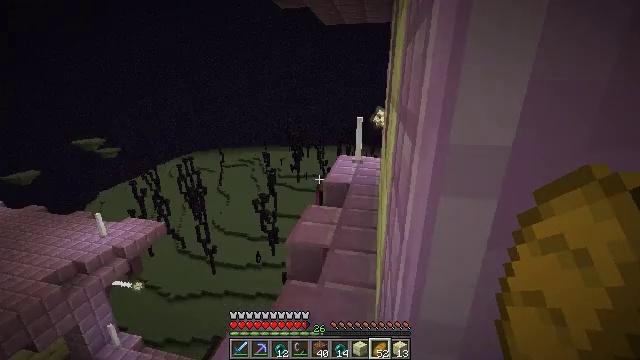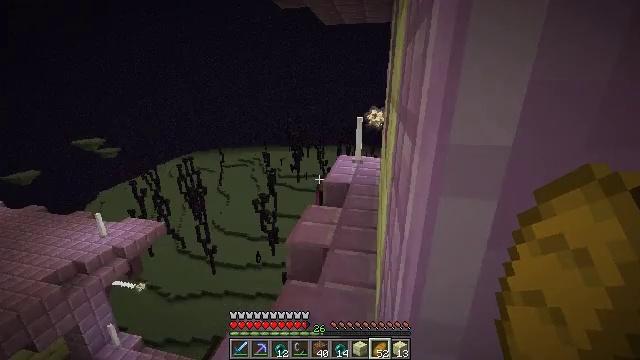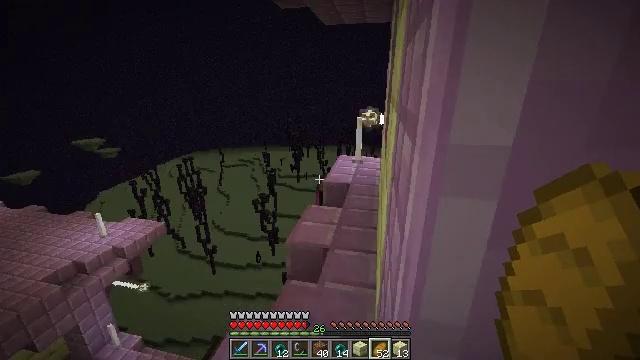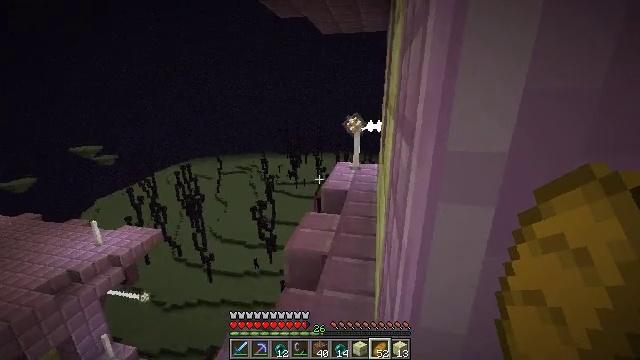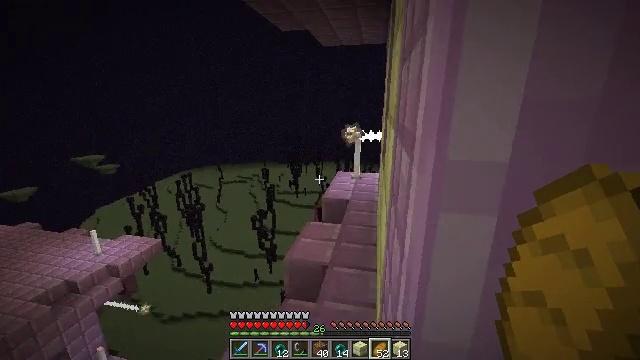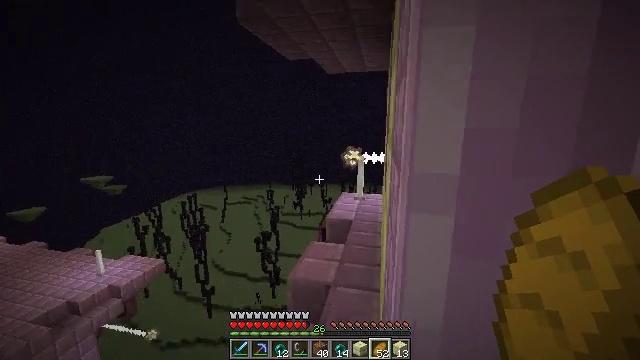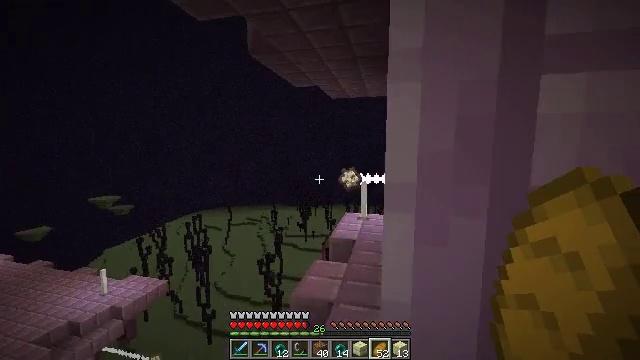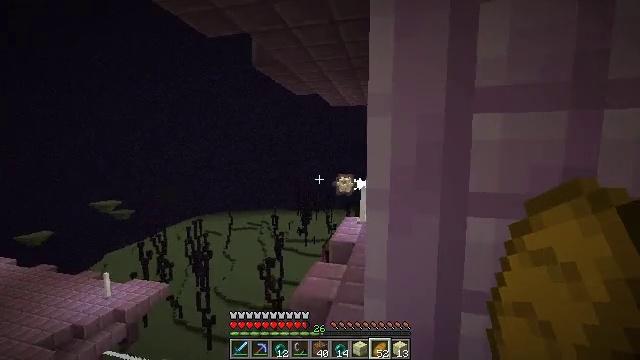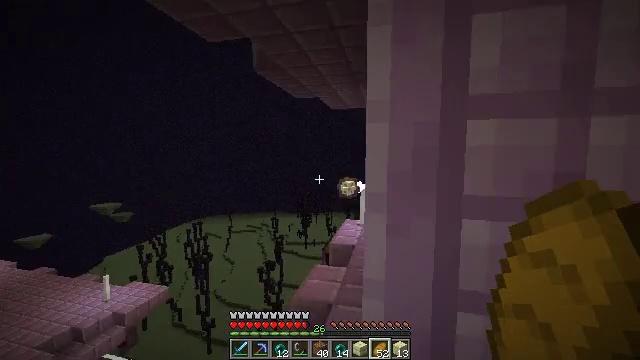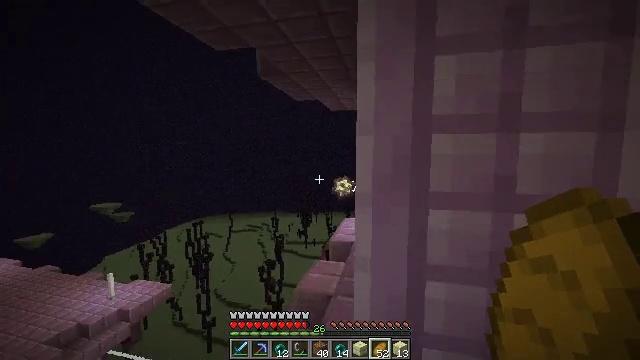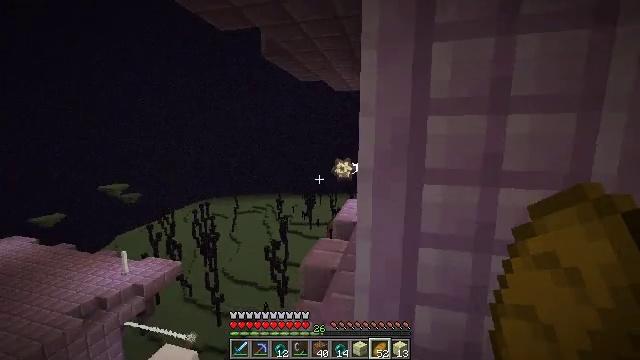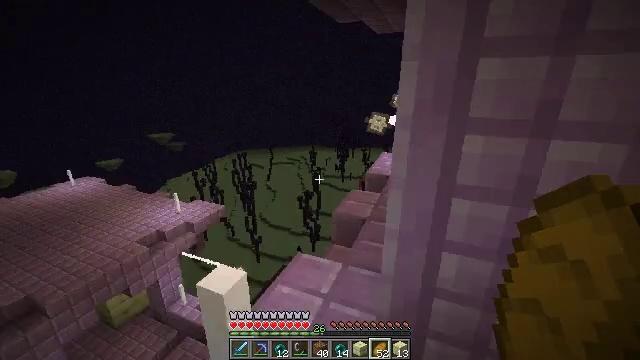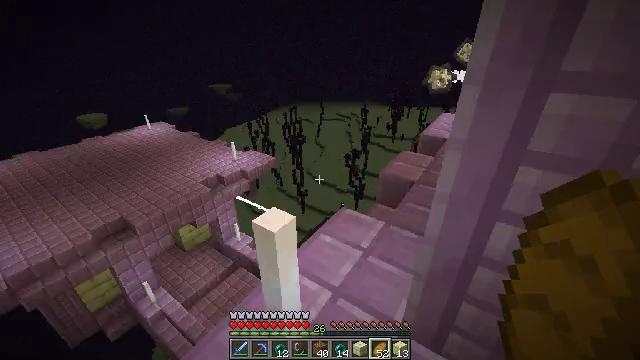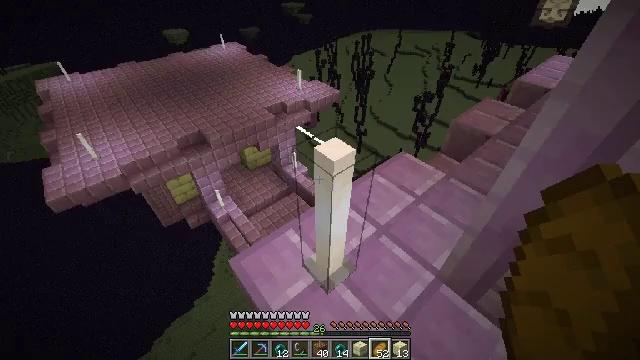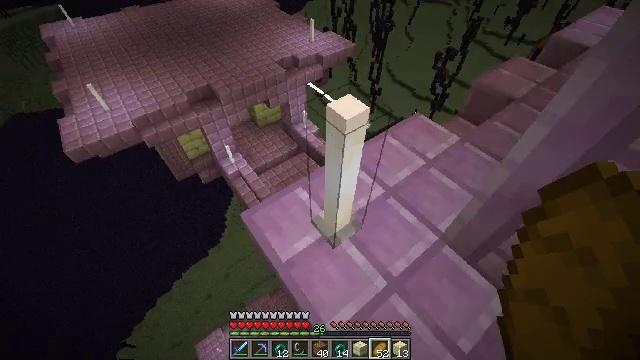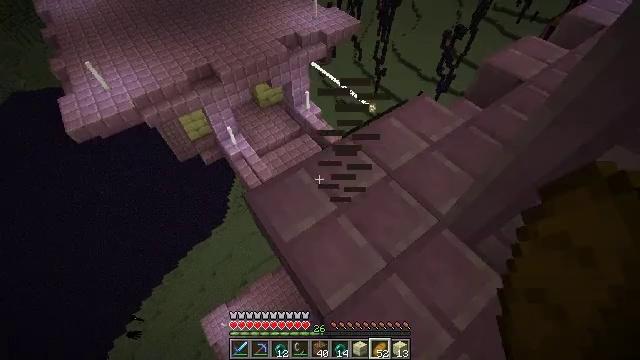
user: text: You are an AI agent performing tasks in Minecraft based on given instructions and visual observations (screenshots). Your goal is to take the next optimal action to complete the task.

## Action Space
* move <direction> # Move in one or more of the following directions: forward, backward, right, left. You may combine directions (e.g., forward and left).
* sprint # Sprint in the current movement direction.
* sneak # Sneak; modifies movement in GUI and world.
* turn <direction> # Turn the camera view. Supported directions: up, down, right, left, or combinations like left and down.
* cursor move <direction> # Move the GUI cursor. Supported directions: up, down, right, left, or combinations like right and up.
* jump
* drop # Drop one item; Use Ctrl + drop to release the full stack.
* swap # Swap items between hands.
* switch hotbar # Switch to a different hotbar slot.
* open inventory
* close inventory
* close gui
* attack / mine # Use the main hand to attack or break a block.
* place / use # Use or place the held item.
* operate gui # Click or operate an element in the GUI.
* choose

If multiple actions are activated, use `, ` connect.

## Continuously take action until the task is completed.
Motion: motion action
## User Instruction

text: Collect the glowing end rod.
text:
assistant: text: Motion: no_op
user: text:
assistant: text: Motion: no_op
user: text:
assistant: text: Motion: turn up
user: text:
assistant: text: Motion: turn up
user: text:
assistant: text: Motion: move back, turn left and up
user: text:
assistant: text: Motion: move back, turn left and up
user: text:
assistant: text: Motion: move back, turn up
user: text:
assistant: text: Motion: move back
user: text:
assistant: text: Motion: no_op
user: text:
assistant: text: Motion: turn down
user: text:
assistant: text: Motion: turn left and down
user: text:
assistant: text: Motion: turn left and down
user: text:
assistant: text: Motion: turn left and down
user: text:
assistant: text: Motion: turn left and down
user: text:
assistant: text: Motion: turn down, attack / mine
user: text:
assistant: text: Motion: attack / mine
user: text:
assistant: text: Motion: attack / mine
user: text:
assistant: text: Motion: attack / mine
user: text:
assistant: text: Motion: attack / mine
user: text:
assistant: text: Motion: attack / mine